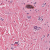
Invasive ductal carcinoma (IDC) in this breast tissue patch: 0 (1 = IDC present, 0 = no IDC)